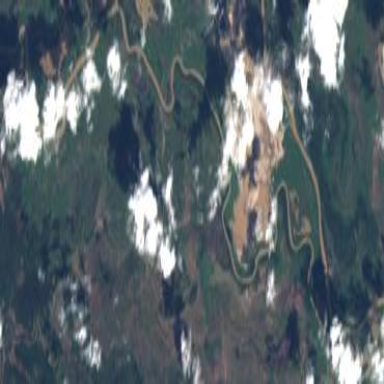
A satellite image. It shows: River flowing through natural landscape.